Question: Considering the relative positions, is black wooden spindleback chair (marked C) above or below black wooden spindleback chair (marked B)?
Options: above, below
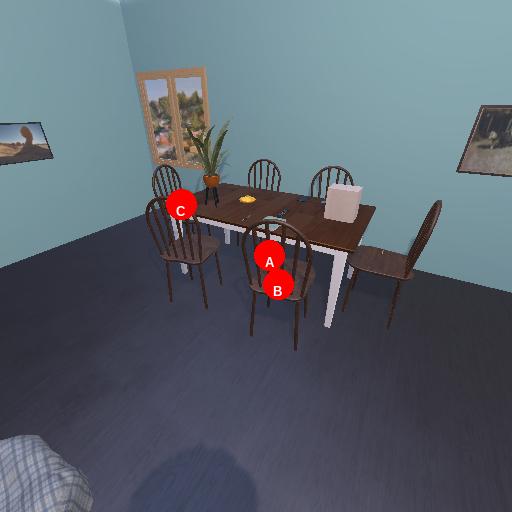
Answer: above